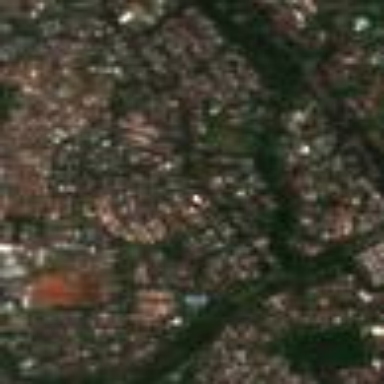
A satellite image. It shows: Residential area with houses.